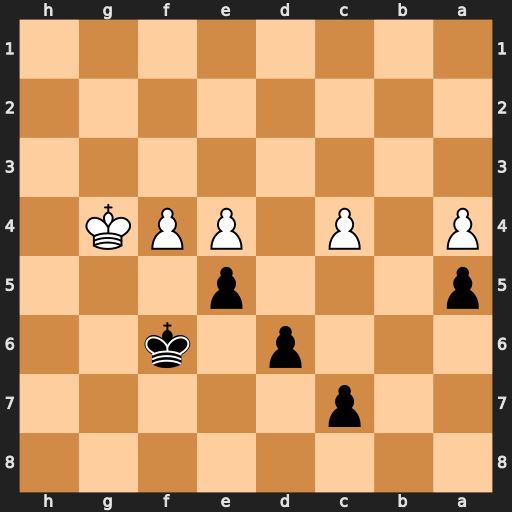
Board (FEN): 8/2p5/3p1k2/p3p3/P1P1PPK1/8/8/8
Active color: b
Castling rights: -
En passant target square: -
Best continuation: exf4 Kxf4 Ke6 c5 d5